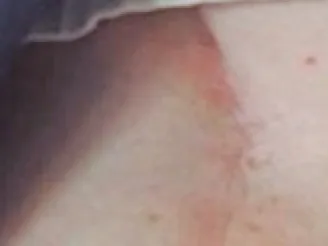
Pinkish/violaceous lesions being one located at the junction of the upper quadrants.
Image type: endoscopy (gi_endoscopy)